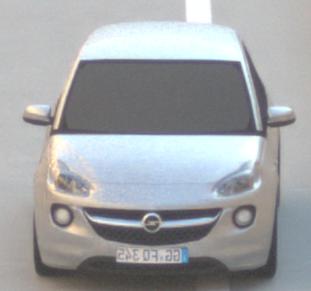
Make: Opel
Model: ADAM 1.2
Detailed model: ADAM
Model produced from: 2013/01
Model produced until: 2014/11
Doors: 3
Color: white
Road condition: dry road
Daytime: morning or afternoon
Contrast: low contrast